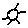
Label: sun